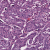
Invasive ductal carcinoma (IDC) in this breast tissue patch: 1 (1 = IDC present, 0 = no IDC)